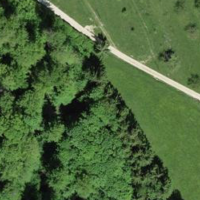
EUNIS habitat code: 25
Species observed at this site:
Primula veris